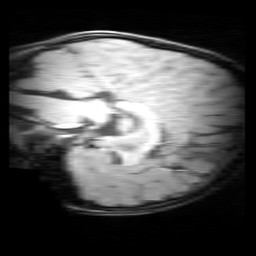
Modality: MP2RAGE
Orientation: sagittal
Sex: male
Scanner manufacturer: siemens
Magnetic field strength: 3 T
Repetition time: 5 s
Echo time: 0.00355 s